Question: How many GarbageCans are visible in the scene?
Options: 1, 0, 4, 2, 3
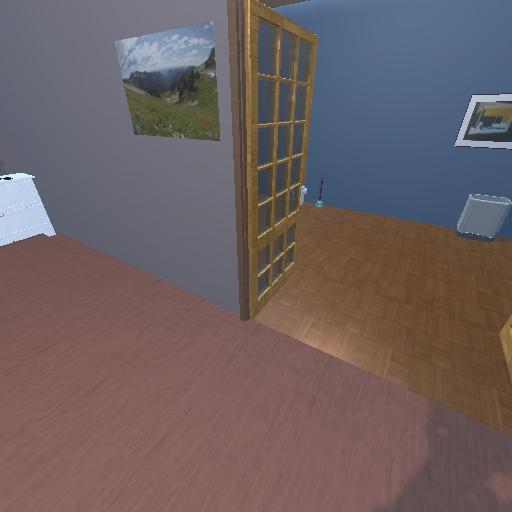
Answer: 1